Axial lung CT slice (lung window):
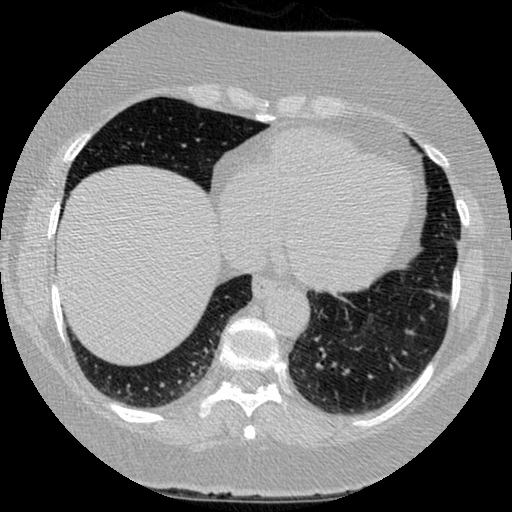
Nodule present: no